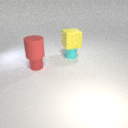
small red metal cylinder in front of small cyan rubber cylinder